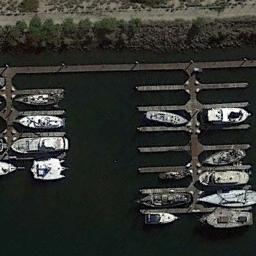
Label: harbor